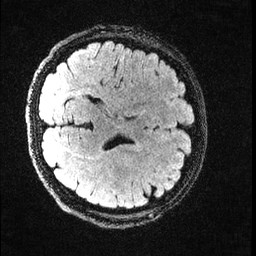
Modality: FLAIR
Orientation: axial
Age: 28
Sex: female
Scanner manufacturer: ge
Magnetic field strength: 3 T
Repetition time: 4.802 s
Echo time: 0.1159 s